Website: apple
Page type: customer-info-address
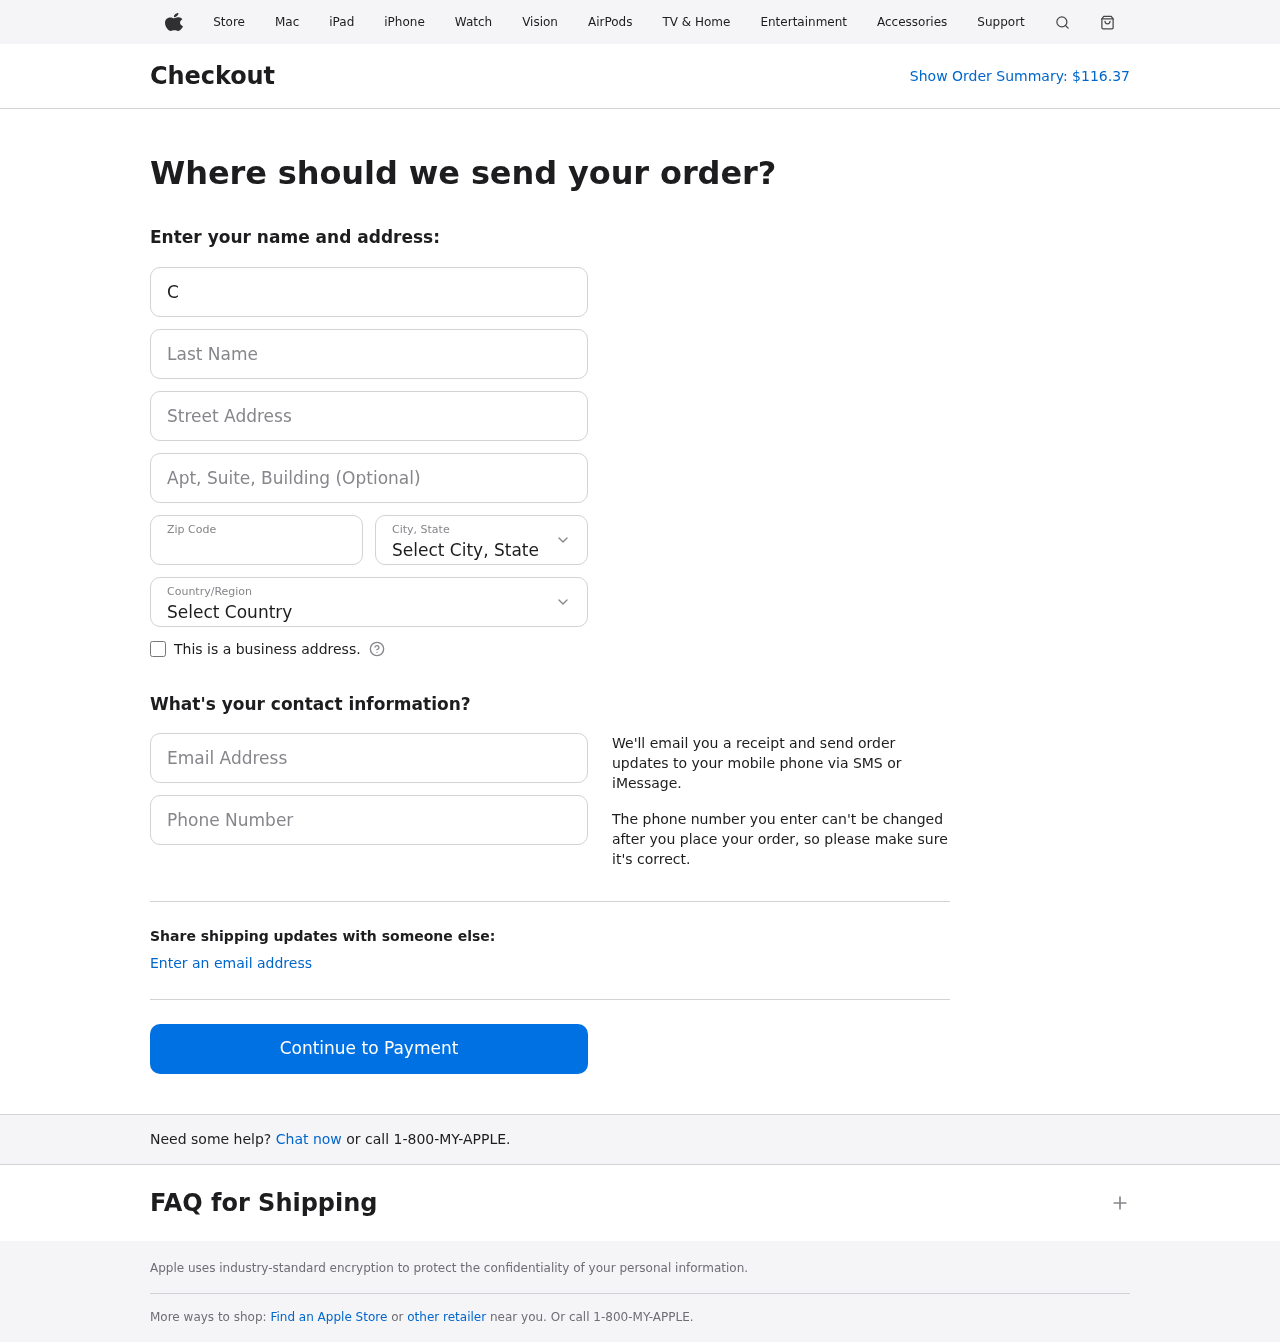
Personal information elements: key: PII_CITY_STATE
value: Port Brookeborough, MN
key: PII_COUNTRY
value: United States
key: PII_EMAIL
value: catherine.lopez@yahoo.com
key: PII_FIRSTNAME
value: Catherine
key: PII_LASTNAME
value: Lopez
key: PII_PHONE
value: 3965578578
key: PII_POSTCODE
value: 06318
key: PII_STREET
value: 90080 Olivia Mount Suite 813
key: PII_STREET2
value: Apt. 508
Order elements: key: ORDER_TOTAL
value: $116.37